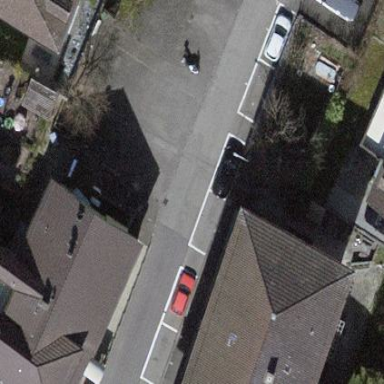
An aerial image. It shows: Parking area with asphalt surface.